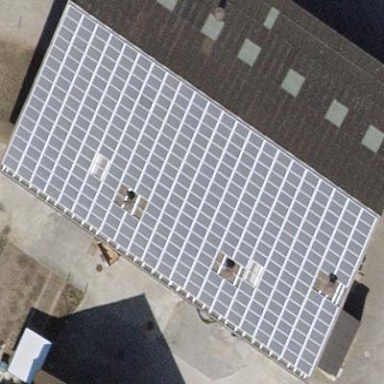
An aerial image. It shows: Solar power generator utilizing photovoltaic technology with solar photovoltaic panels.